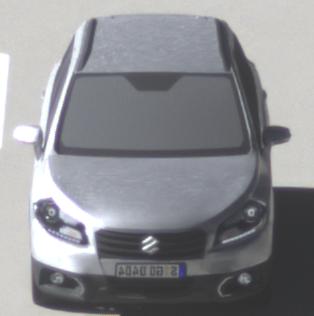
Make: Suzuki
Model: SX4 S-Cross 1.6
Detailed model: SX4 (II) S-Cross
Model produced from: 2013/10
Model produced until: 2015/08
Doors: 5
Color: white
Road condition: dry road
Daytime: morning or afternoon
Contrast: high contrast